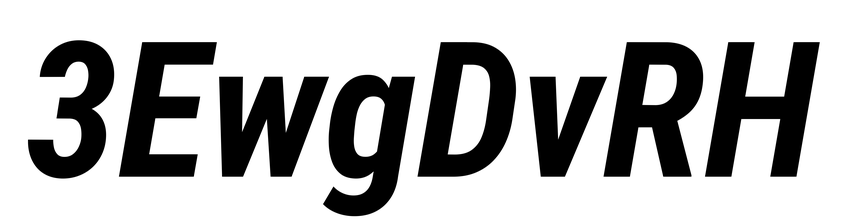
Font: Roboto-Italic_Condensed_Bold_Italic